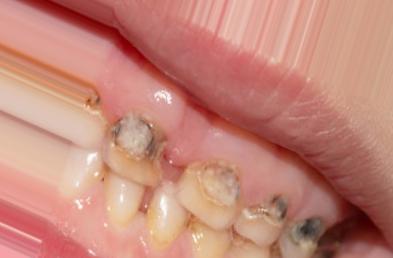
Condition: Caries